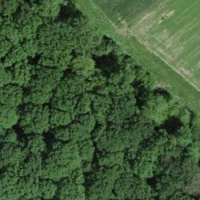
EUNIS habitat code: 41
Species observed at this site:
Dendrocoptes medius